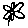
Label: flower